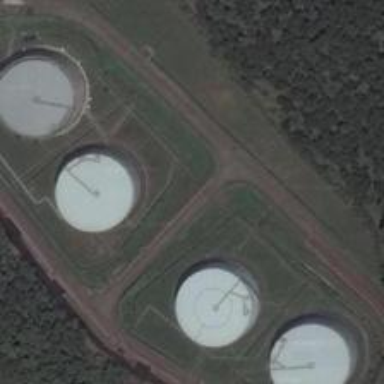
Four exactly same round buildings situate in the narrow space between dense woods .